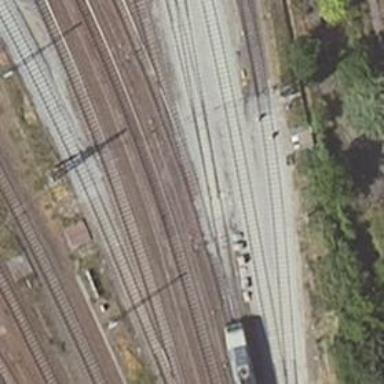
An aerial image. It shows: Railway track with electrified contact lines. This is siding track.